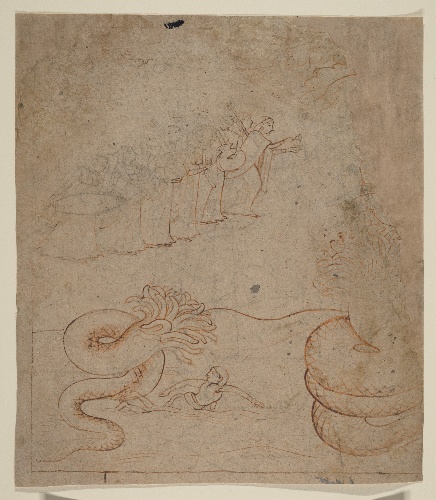
Artist: Nainsukh
Artist bio: active ca. 1735–78
Date: ca. 1780
Object type: Painting
Classification: Paintings
Medium: Ink and wash on paper
Culture: India (Pahari Hills, Guler or Kangra)
Dimensions: Image (sight): 10 3/8 x 9 in. (26.4 x 22.9 cm)
Department: Asian Art
Credit line: Gift of Subhash Kapoor, in memory of his parents, Smt Shashi Kanta and Shree Parshotam Ram Kapoor, 2008
Accession year: 2008
Repository: Metropolitan Museum of Art, New York, NY
Tags: Women|Serpents|Krishna